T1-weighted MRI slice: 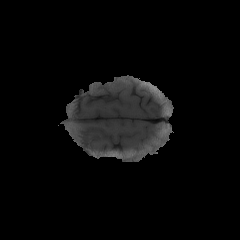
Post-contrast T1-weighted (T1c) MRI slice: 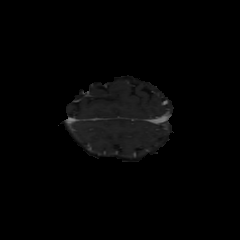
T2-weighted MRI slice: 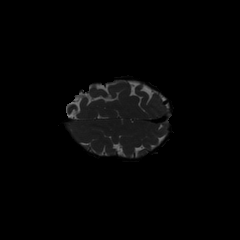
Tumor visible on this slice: no